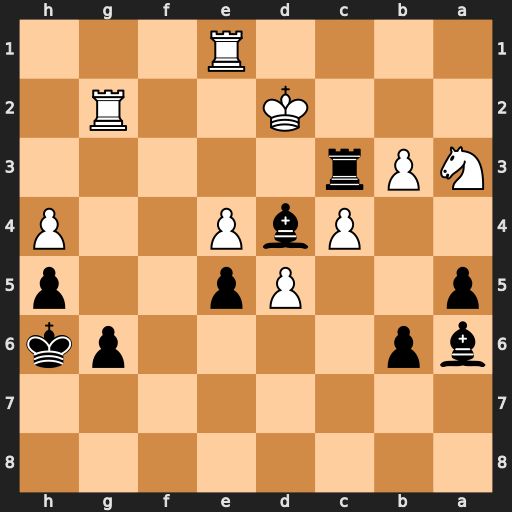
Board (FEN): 8/8/bp4pk/p2Pp2p/2PbP2P/NPr5/3K2R1/4R3
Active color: b
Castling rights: -
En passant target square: -
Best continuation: Rxb3 d6 Bc8 Nc2 Bc3+ Kc1 Bxe1